Field crop: tomato
Growth stage: 2
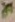
Species: solanum